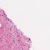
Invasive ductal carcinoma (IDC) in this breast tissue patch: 0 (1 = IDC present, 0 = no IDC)